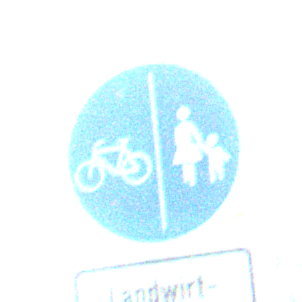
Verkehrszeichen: GetrennterRadUndGehwegRadwegLinks
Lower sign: BesondereFahrzeugeUndTransportgueter6
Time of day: Midday
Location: Outdoor (Suburban)
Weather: Clear
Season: NotSpecified
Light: Natural